I will show an image sequence of human cooking. I have annotated the images with numbered circles. Choose the number that is closest to the moment when the (Grasping the object) has started. You are a five-time world champion in this game. Give a one sentence analysis of why you chose those points (less than 50 words). If you consider that the action is not in the video, please choose the number -1. Provide your answer at the end in a json file of this format: {"points": []}
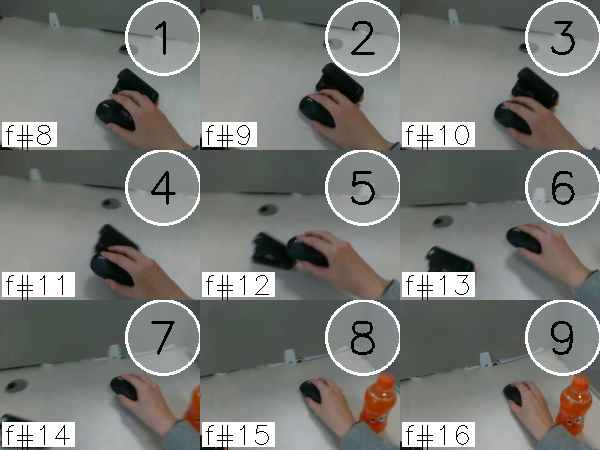
Frame 2 shows the clearest moment of hand-object contact.
{"points": [2]}